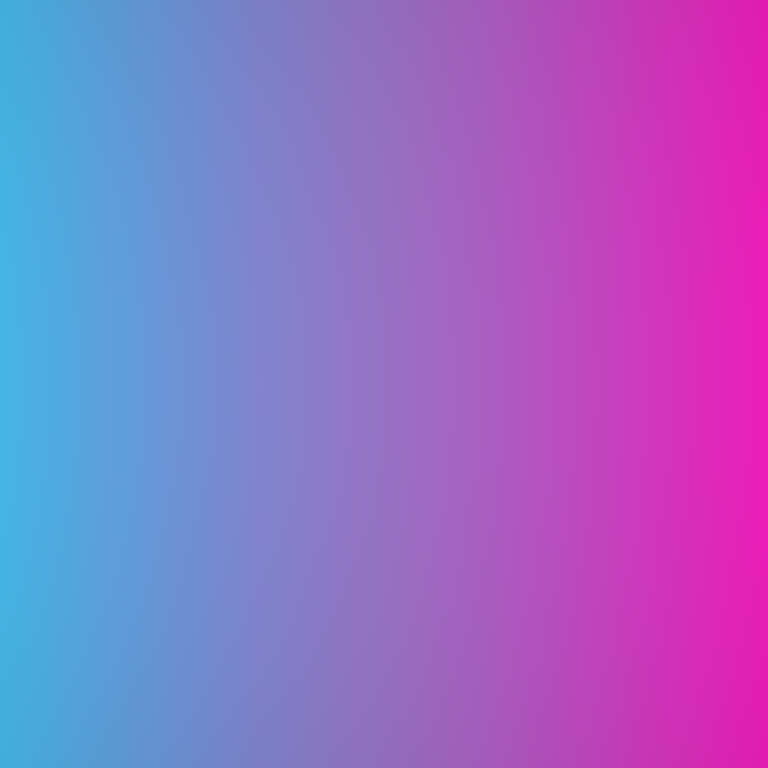
Abstract light effect, smooth gradient from cyan to magenta, calm atmosphere, soft blend, no room, no furniture, no objects.